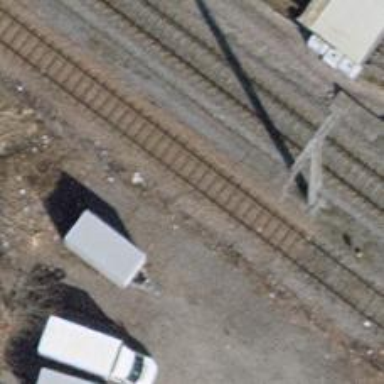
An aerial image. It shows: Railway line with contact line electrification. This is spur service line.